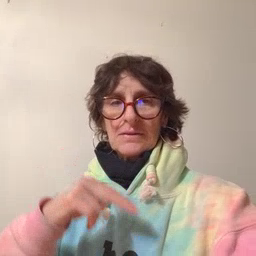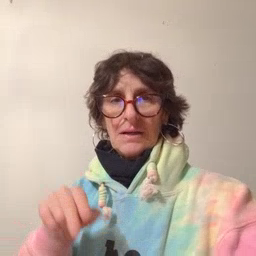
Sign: puzzle